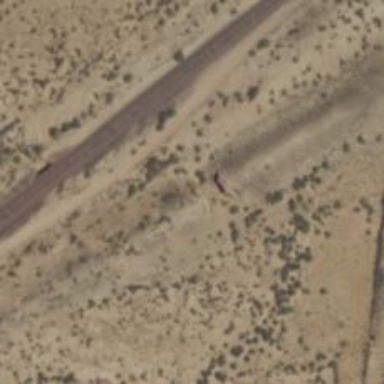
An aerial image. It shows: Abandoned railway.